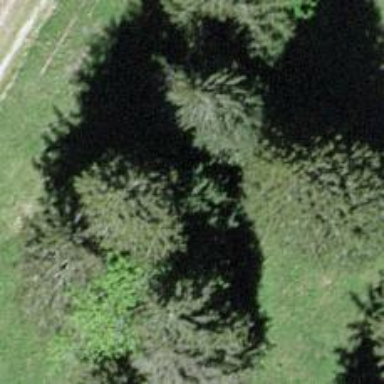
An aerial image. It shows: Needle-leaved tree in nature.